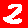
Digit: 2